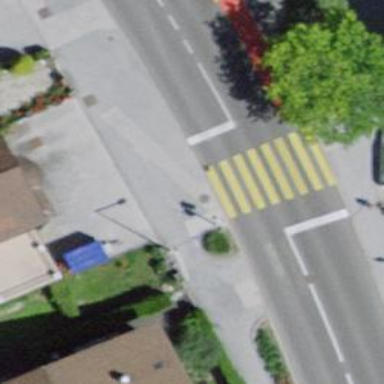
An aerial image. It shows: Kerb serving as barrier.